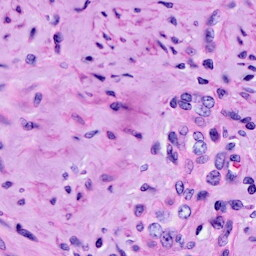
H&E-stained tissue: Cervix